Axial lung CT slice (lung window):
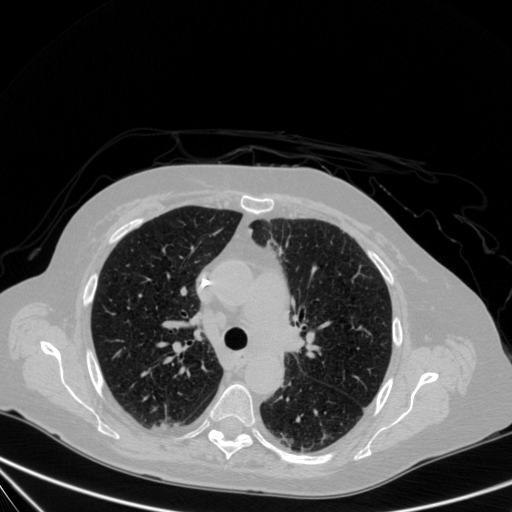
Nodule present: no